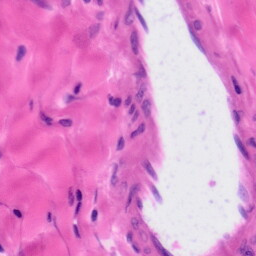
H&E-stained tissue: Tonsil